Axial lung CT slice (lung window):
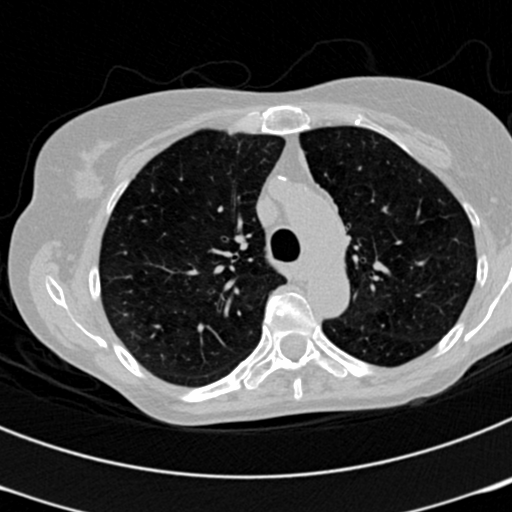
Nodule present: no